Question: I have raw data with several pieces of information in one cell separated by a special symbol. I would like to be able to rearrange the data into rows but keeping the same ID, name, first name and age.
Please see the image below:

I tried with filters, queries, splits and transpose but I haven't been able to make it work.
The link to my google sheet is: <URL>
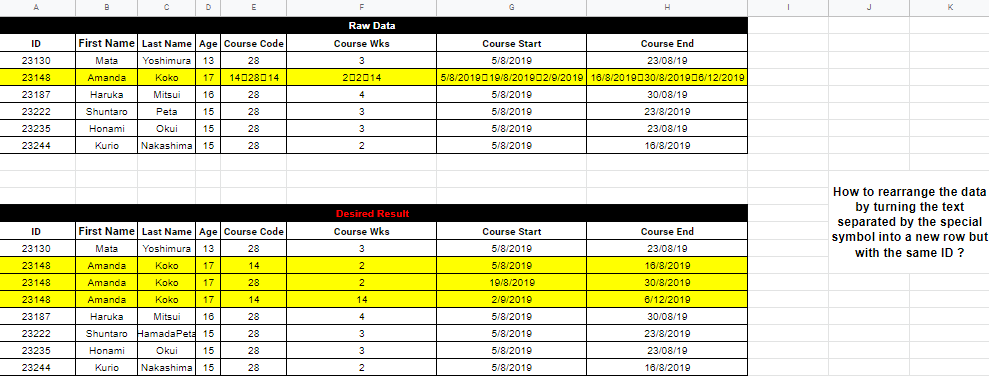
Answer: try:
'''
=ARRAYFORMULA({SPLIT(TRANSPOSE(SPLIT(CONCATENATE(REPT(
IF(A3:A9<>"", "♥️"&A3:A9&"♦️"&B3:B9&"♦️"&C3:C9&"♦️"&D3:D9, ),
LEN(REGEXREPLACE(""&E3:E9, "[^]+", )))), "♥️")), "♦️"),
TRANSPOSE(SPLIT(TEXTJOIN("", 1, E3:E9), "")),
TRANSPOSE(SPLIT(TEXTJOIN("", 1, F3:F9), "")),
TRANSPOSE(SPLIT(TEXTJOIN("", 1, G3:G9), "")),
TRANSPOSE(SPLIT(TEXTJOIN("", 1, H3:H9), ""))})
'''
<URL>